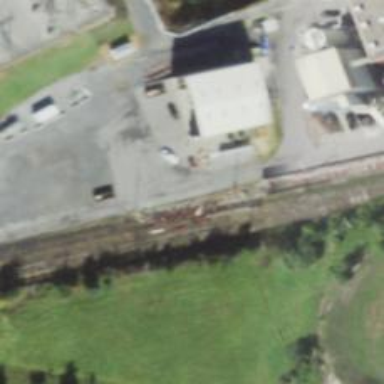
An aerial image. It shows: Rail spur service.